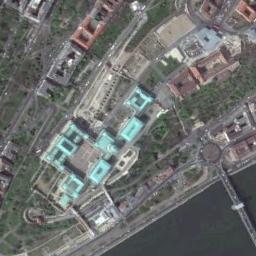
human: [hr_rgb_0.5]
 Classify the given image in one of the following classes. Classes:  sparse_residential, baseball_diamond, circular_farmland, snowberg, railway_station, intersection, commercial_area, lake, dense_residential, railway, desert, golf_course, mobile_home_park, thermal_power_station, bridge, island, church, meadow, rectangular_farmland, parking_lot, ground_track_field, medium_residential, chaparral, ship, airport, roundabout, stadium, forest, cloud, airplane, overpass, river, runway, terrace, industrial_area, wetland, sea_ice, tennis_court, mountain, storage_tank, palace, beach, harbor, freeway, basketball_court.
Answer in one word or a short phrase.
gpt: palace